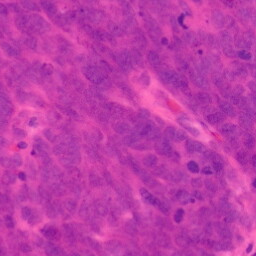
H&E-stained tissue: Colon